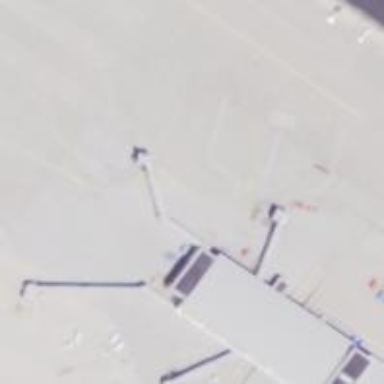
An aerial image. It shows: Footway bridge on the airside.